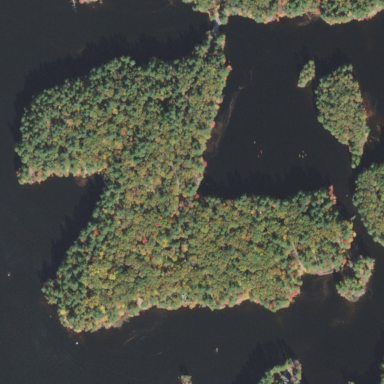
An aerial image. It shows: Mixed forest on small islet. The area is designated for camping and contains variety of leaf types and cycles.